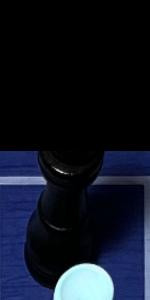
Label: King_Black